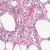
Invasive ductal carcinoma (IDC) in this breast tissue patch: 0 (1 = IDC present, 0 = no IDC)